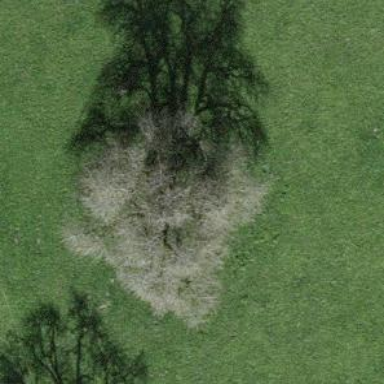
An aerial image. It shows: Agricultural area with deciduous broadleaved trees.